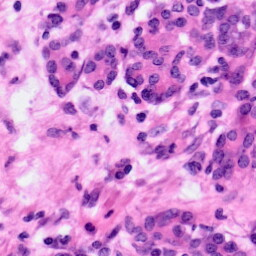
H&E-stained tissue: Pancreatic